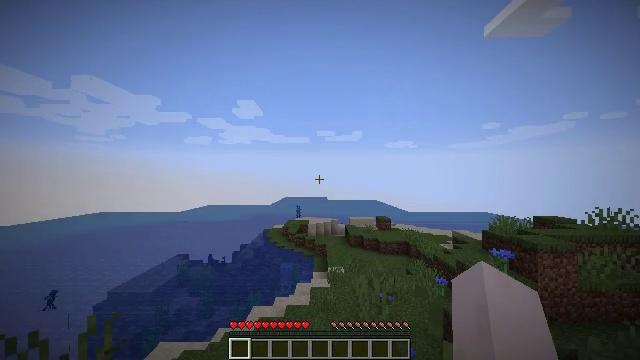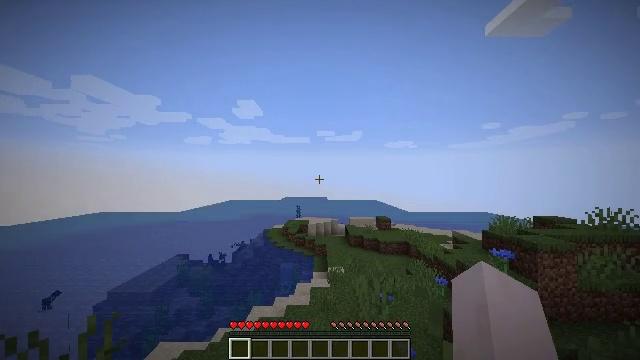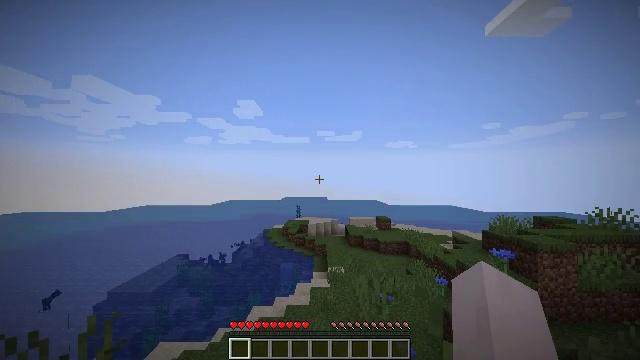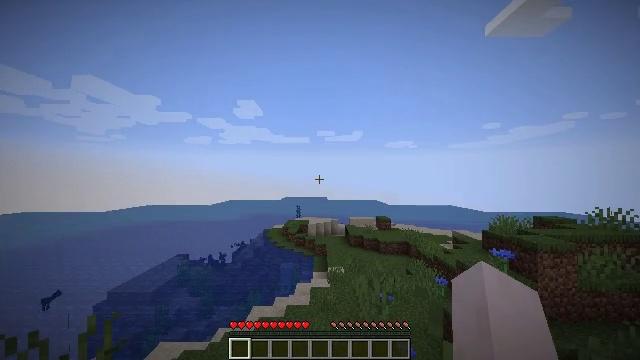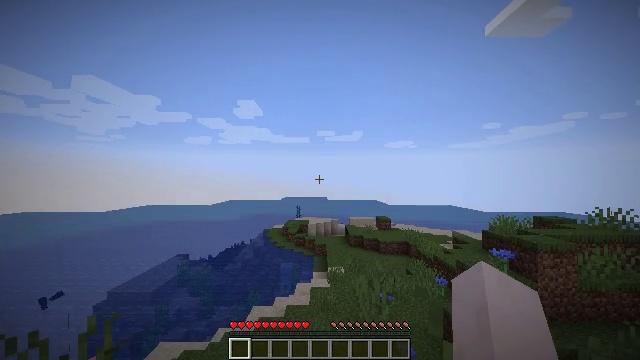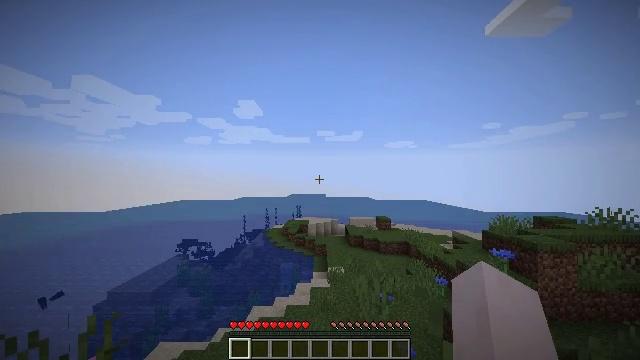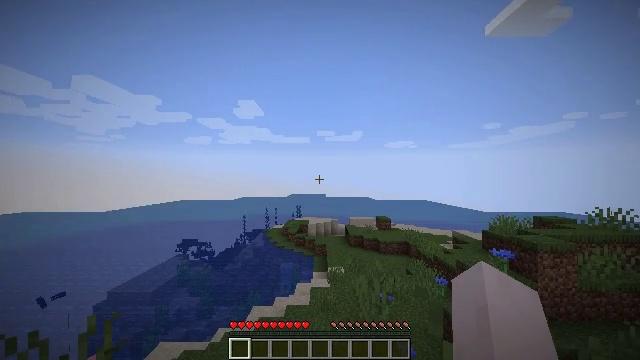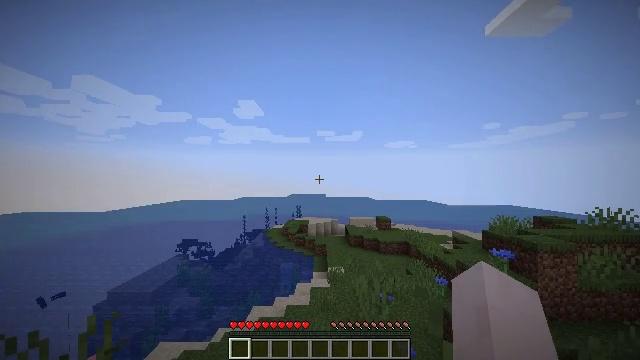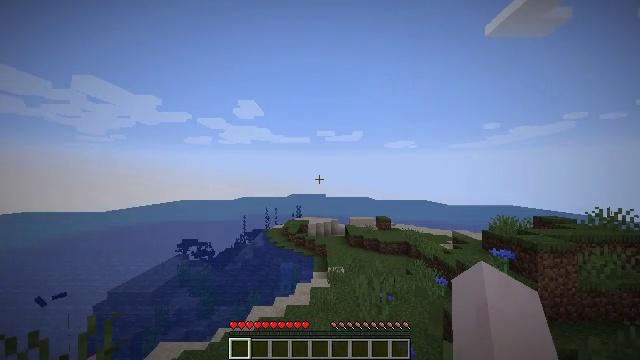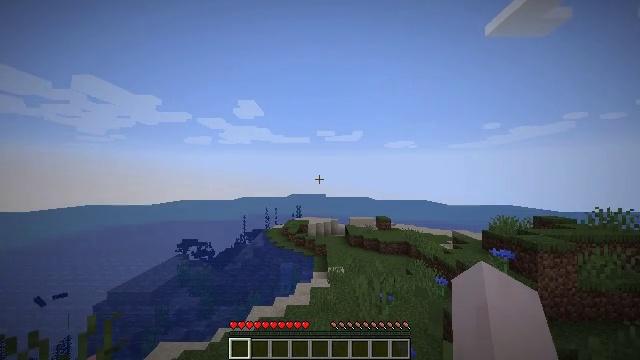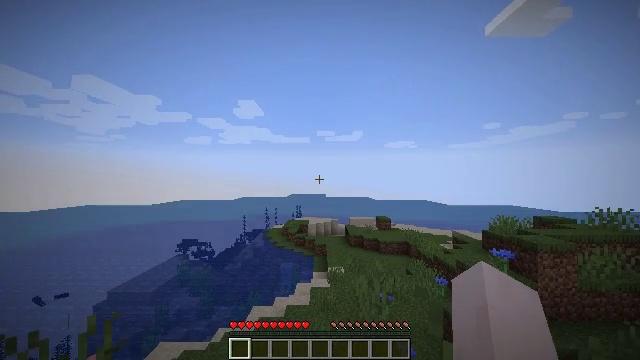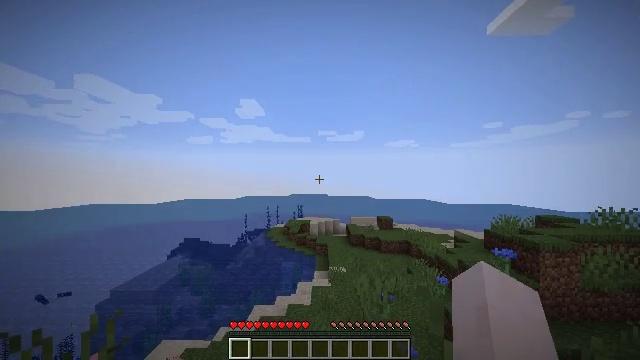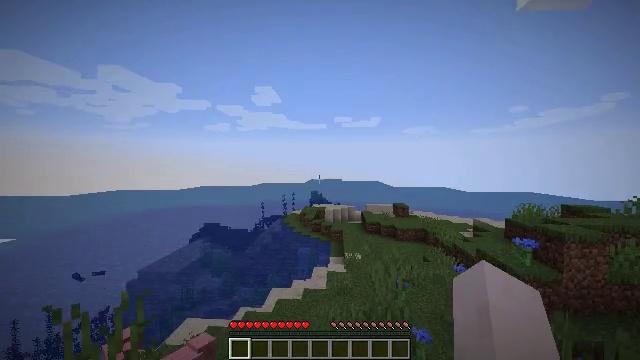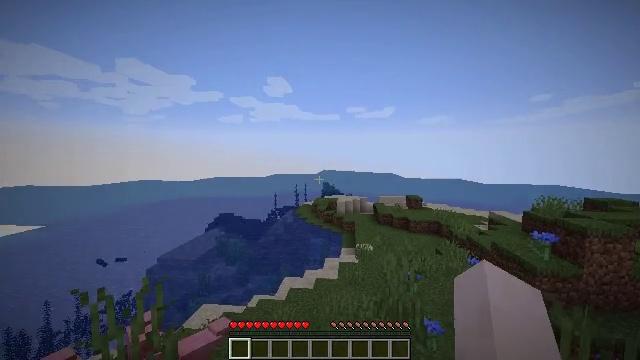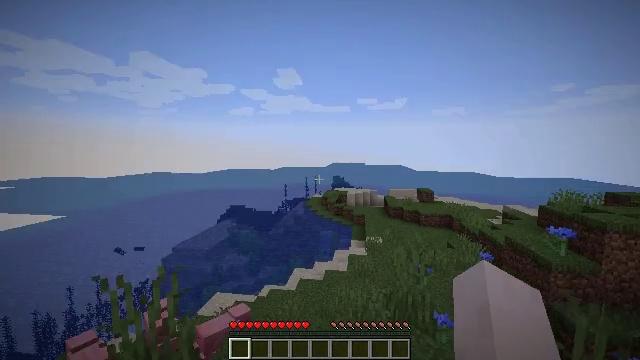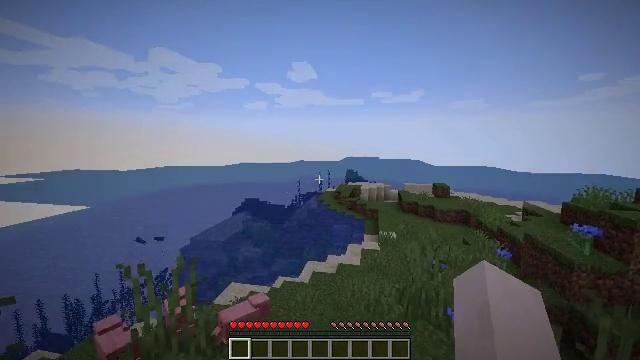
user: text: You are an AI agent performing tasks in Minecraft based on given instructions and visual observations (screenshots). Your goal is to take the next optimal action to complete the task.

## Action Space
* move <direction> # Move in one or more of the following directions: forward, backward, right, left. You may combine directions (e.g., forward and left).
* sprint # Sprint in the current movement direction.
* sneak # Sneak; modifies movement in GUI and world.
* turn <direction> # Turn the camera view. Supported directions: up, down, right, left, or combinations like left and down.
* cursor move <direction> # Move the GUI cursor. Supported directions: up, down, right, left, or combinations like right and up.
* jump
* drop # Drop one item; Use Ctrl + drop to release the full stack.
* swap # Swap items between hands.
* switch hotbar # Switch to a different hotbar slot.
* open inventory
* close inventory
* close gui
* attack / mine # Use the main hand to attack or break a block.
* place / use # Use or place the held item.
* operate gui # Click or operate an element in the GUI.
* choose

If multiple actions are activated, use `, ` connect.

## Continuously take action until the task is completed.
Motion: motion action
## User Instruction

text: Mine the lilac flower.
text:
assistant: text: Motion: no_op
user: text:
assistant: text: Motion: no_op
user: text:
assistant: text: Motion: no_op
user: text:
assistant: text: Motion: no_op
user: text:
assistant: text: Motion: attack / mine
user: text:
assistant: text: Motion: attack / mine
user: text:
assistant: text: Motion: no_op
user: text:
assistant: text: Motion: no_op
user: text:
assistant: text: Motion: no_op
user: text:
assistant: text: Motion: no_op
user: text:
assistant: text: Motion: no_op
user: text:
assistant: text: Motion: turn left and down
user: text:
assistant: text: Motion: turn left and down
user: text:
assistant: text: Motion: turn left and down
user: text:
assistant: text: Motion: turn left and down
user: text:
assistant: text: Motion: turn left and down
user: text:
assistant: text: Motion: turn left and down
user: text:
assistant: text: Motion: turn left
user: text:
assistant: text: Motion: turn left
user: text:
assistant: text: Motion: turn left
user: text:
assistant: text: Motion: no_op
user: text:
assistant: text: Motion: no_op
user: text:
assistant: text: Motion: no_op
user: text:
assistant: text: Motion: no_op
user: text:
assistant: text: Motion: no_op
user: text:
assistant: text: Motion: no_op
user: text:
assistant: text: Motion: no_op
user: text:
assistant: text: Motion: turn right
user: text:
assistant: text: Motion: turn right
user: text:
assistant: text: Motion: turn right